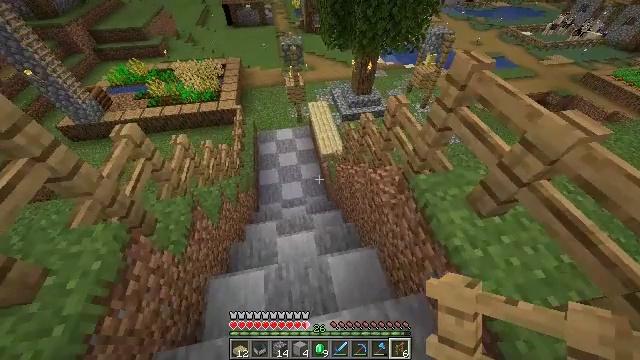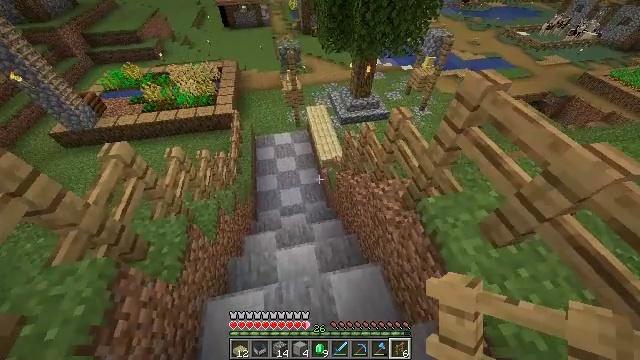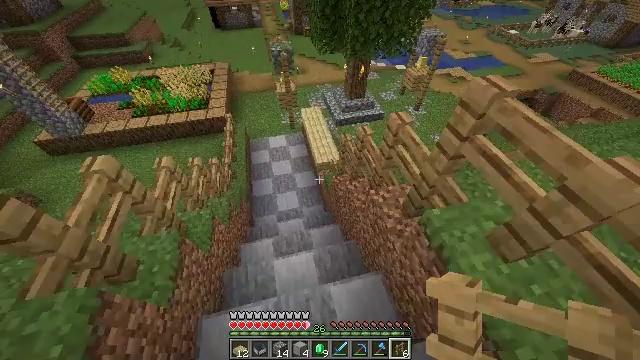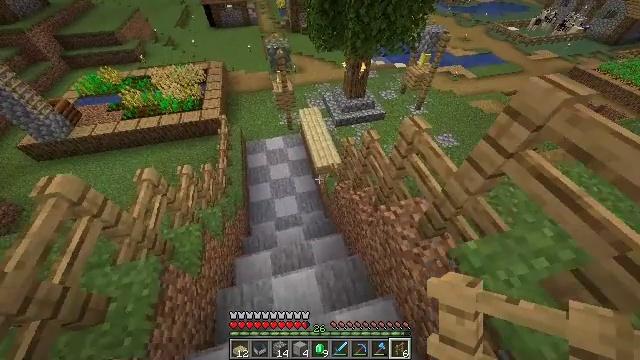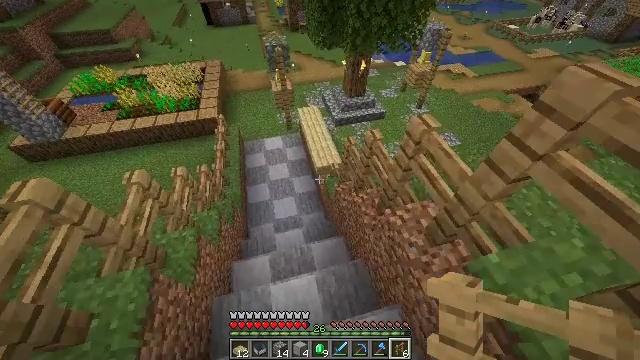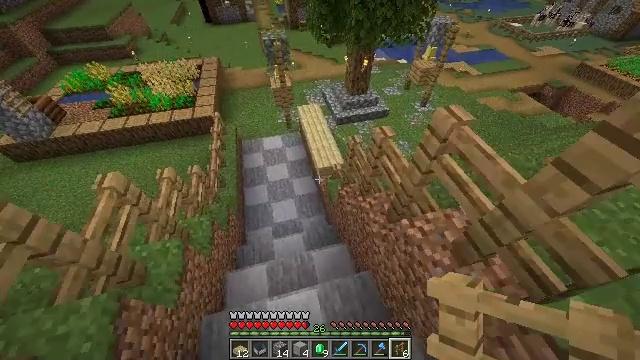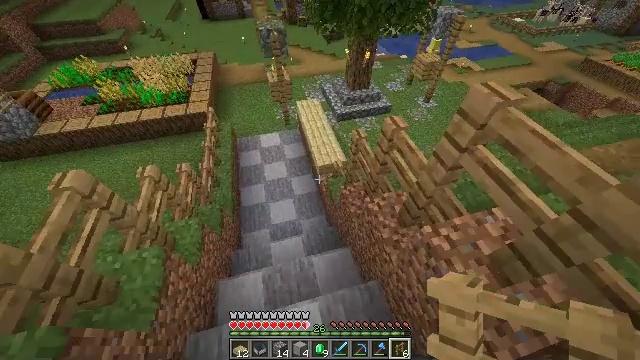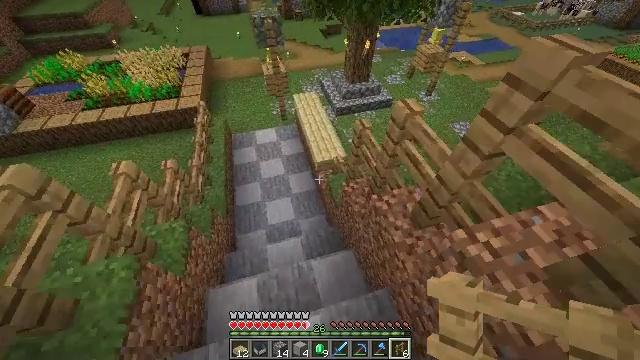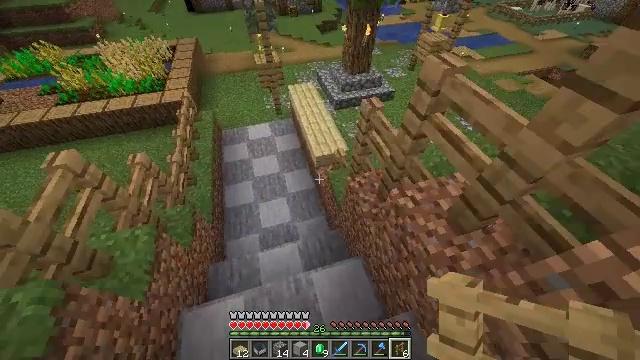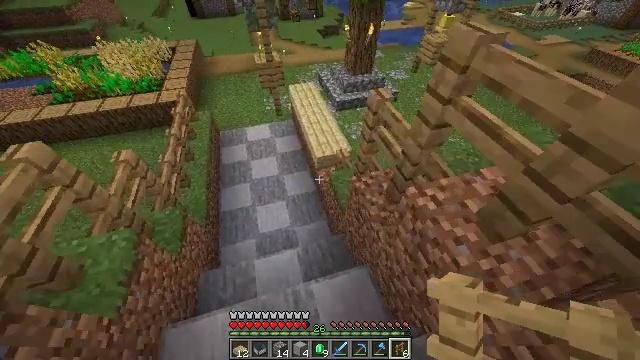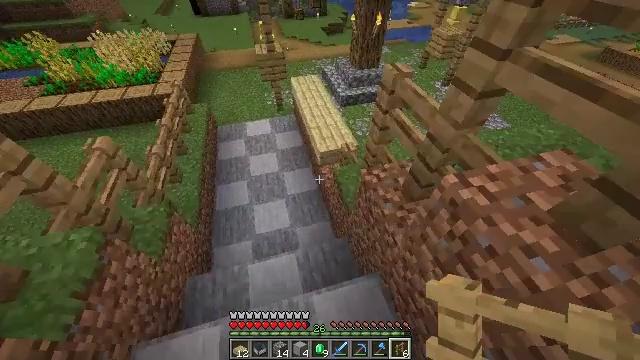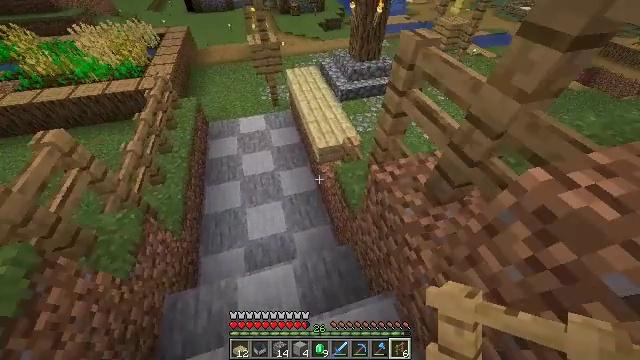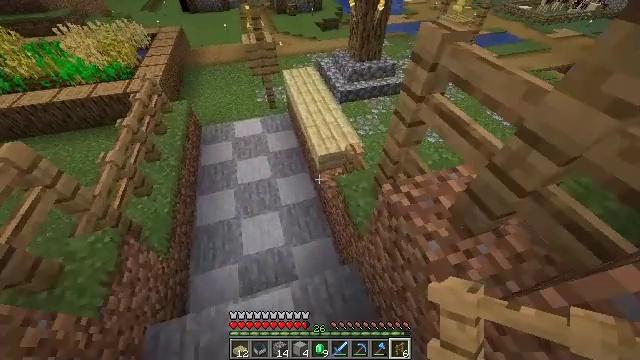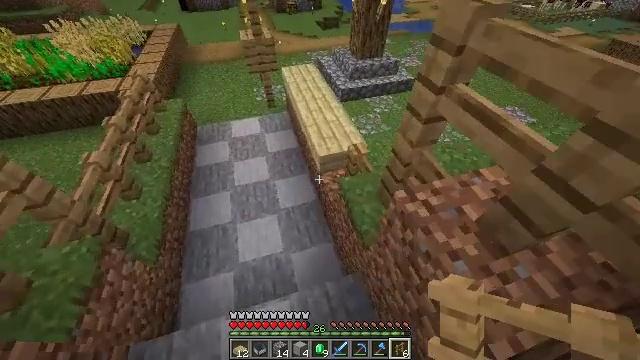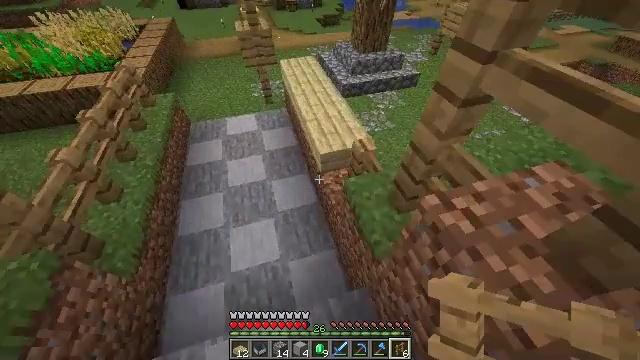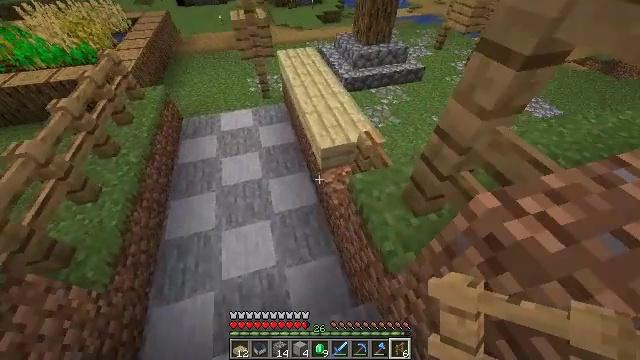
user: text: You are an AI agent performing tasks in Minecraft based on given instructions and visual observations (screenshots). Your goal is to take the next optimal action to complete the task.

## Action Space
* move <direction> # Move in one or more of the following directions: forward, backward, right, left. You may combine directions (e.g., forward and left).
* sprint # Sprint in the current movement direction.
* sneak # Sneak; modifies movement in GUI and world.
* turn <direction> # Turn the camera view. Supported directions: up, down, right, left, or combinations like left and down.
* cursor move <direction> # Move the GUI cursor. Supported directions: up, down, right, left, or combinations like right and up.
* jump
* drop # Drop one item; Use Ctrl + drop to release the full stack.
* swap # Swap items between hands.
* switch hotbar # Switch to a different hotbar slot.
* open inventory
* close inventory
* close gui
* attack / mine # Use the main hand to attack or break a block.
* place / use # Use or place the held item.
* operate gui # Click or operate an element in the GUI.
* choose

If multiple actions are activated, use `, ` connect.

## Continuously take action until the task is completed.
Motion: motion action
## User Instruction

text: Pick up the birch slab after breaking it.
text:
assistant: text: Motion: move forward, sprint, jump
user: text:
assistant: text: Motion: move forward, turn right
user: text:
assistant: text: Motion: move forward
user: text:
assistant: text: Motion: move forward
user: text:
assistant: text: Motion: move forward
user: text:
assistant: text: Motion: move forward
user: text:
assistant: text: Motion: move forward, sprint
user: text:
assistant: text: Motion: move forward, sprint, turn right
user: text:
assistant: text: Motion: move forward, sprint, turn up
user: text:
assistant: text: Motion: move forward, sprint
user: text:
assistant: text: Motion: move forward, sprint
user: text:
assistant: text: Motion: move forward
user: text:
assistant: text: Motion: move forward
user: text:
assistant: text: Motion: move forward
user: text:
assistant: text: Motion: move forward
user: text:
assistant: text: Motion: move forward
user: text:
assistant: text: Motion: move forward, turn right and up
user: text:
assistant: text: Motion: move forward, turn up
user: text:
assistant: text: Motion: move forward and move left, turn up
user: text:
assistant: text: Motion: move forward and move left, turn up
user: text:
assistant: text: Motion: move forward and move left, turn up
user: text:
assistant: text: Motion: move forward and move left, turn right and up
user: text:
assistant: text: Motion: move forward and move left, turn up
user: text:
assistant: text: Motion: move forward and move left, turn up
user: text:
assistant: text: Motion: move forward and move left, turn up
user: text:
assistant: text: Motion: move forward and move left, turn left and up
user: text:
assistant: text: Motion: move forward and move left, turn left and up
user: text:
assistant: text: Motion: move forward and move left, turn left
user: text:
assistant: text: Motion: move forward and move left, turn left
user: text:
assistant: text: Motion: move forward, turn left